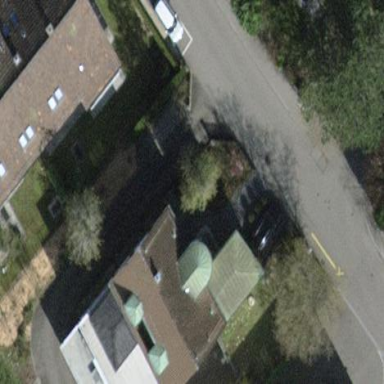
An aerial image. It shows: Building with gabled roof.